Field crop: tomato
Growth stage: 1
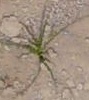
Species: cyperus